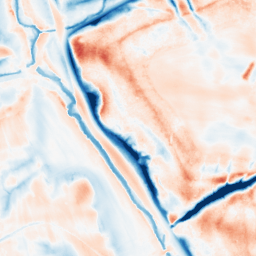
Category: trend_removal
Decomposition family: local_polynomial
Decomposition parameters: window_size: 31
degree: 1
Upsampling method: cubic_mitchell
Upsampling parameters: scale: 4
Upsampling scale: 4